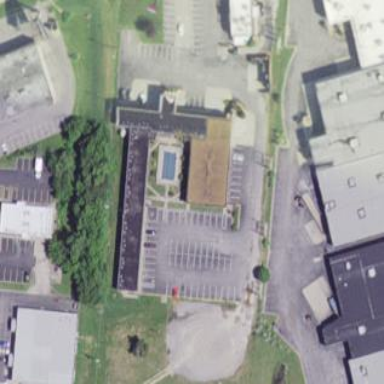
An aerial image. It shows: Building that is motel.